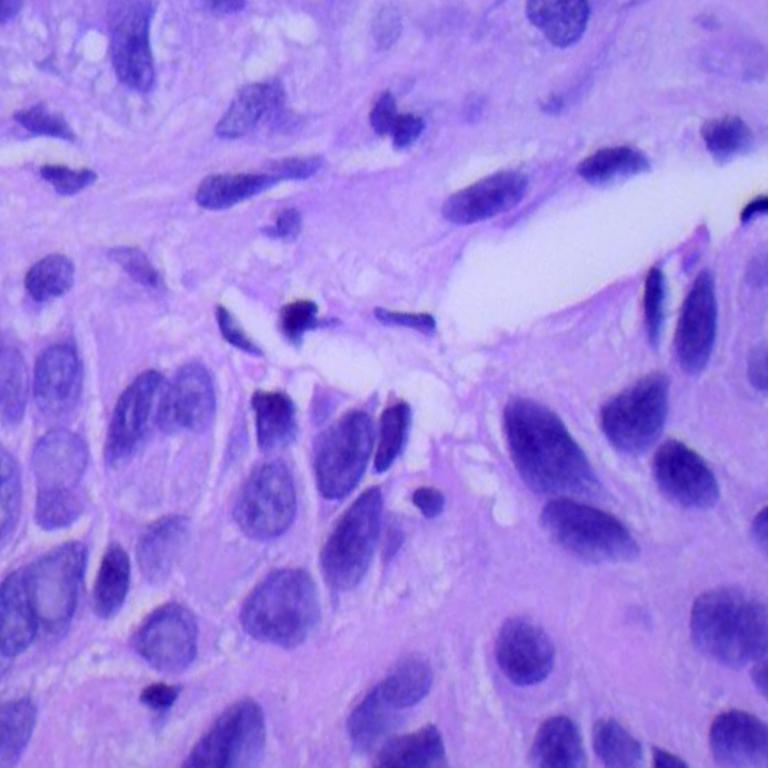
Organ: lung
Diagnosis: squamous carcinomas